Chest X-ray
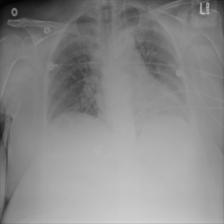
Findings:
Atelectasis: negative
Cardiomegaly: negative
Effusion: negative
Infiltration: negative
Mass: negative
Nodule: negative
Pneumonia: negative
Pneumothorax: negative
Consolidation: negative
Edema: negative
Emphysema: negative
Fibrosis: negative
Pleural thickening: negative
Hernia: negative